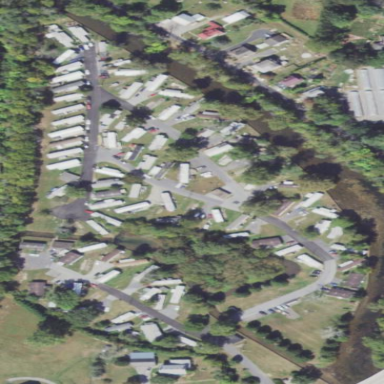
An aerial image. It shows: Residential area designated as trailer park.